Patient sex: M
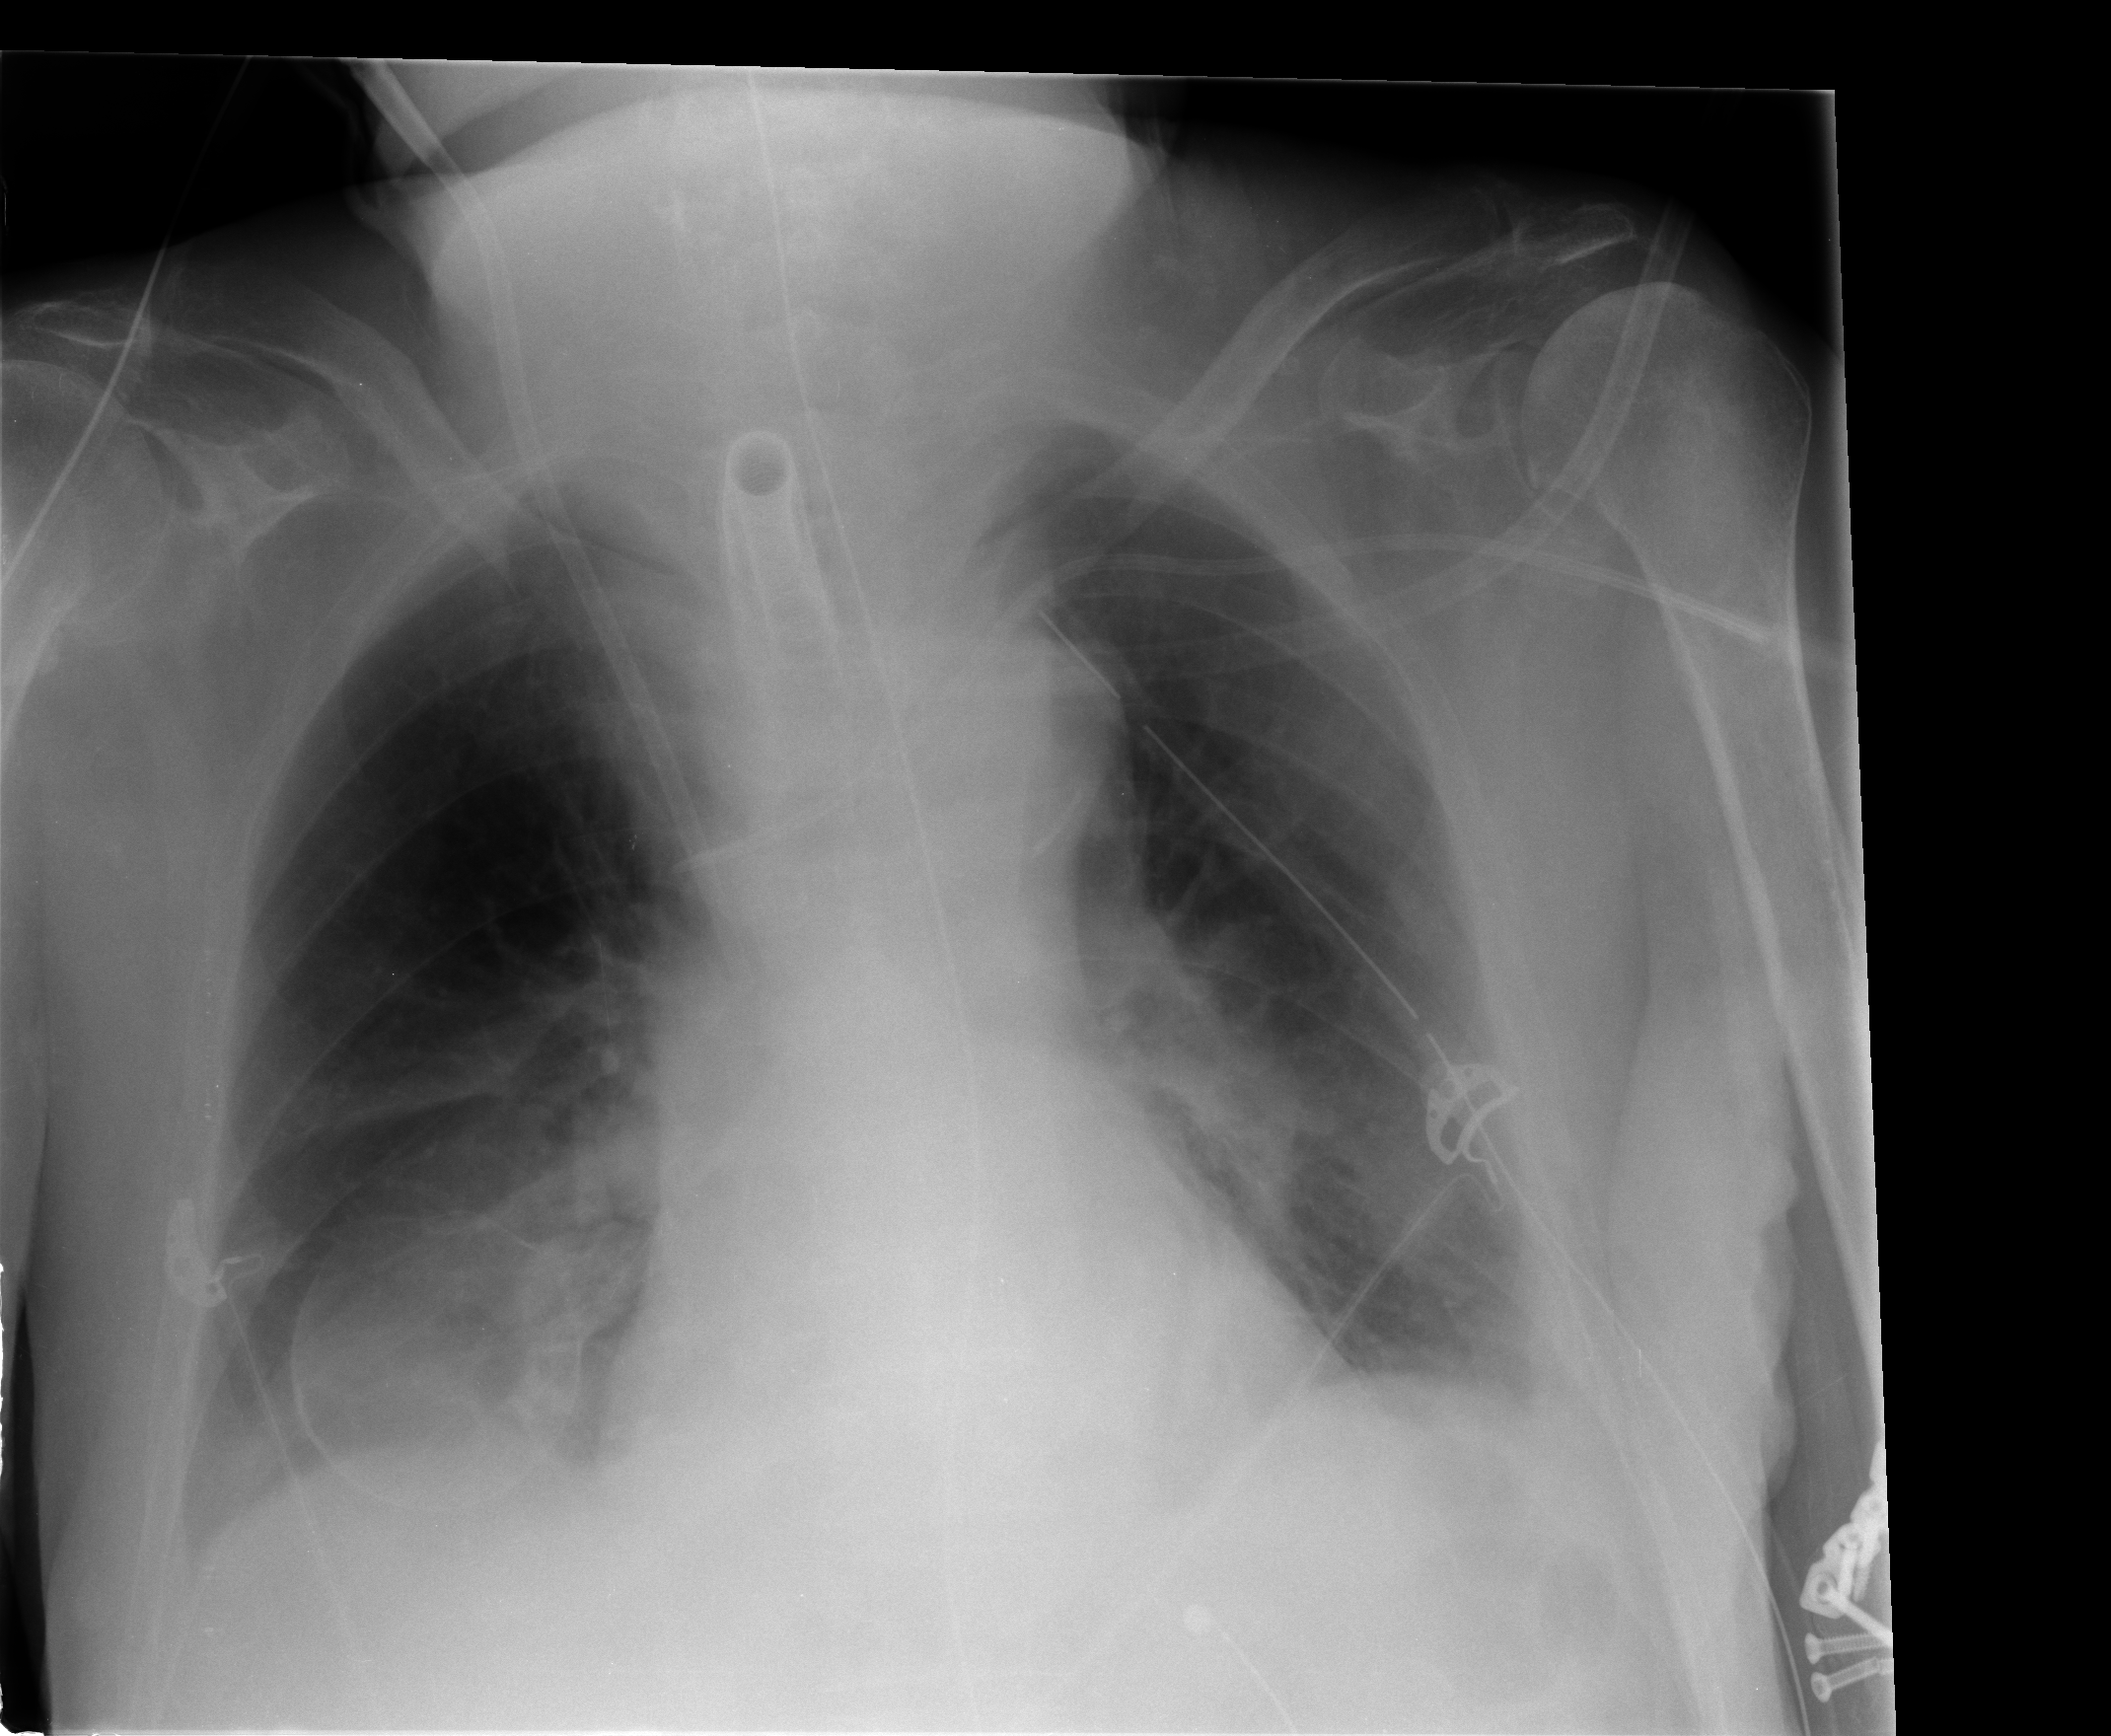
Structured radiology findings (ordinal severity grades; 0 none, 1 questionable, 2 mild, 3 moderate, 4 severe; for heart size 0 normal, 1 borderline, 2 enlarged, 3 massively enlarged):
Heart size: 0
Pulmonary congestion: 0
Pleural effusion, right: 2
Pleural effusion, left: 2
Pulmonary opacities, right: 1
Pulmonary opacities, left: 1
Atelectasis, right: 2
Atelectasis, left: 2